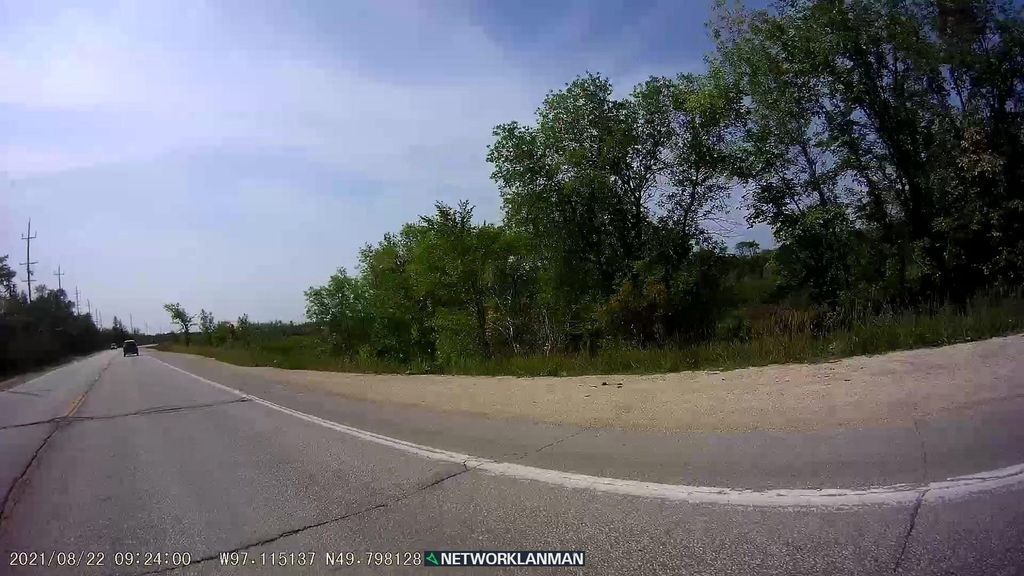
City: winnipeg